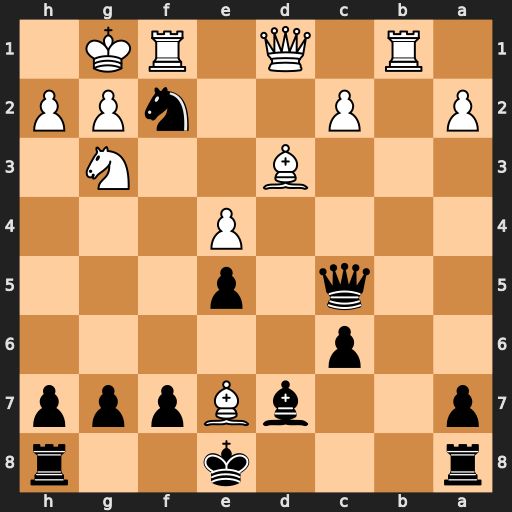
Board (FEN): r3k2r/p2bBppp/2p5/2q1p3/4P3/3B2N1/P1P2nPP/1R1Q1RK1
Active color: b
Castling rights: kq
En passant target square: -
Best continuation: Nh3+ Kh1 Qg1+ Rxg1 Nf2#